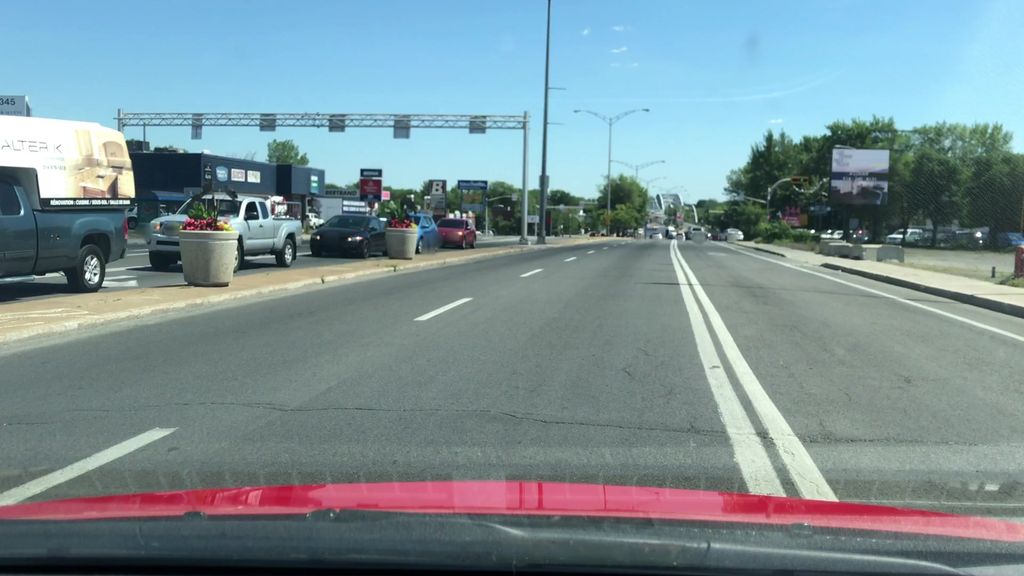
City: montreal